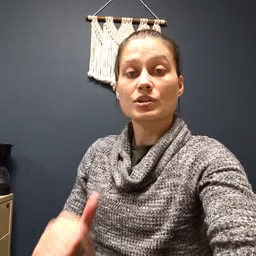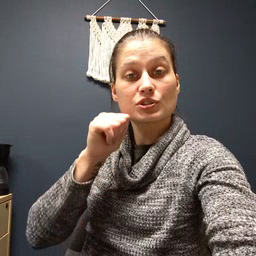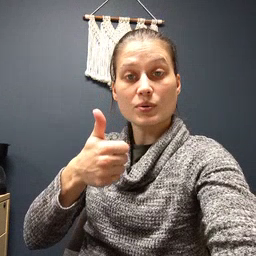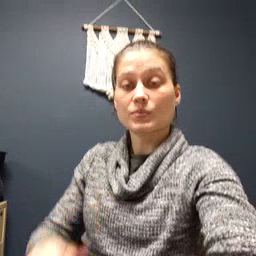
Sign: tomorrow